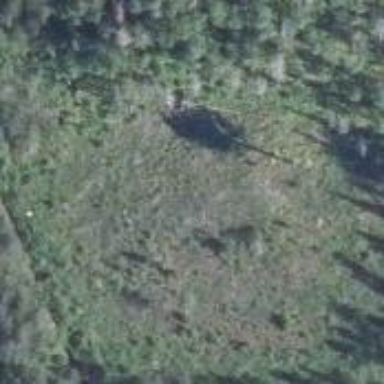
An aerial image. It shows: Woodland with needle-leaved trees.